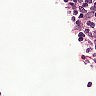
Metastatic tissue present: no